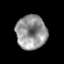
Tissue: prostate
Cell type: T cells
Senescence score: 0.3349
Nuclear area (px): 1018
Mean DAPI intensity: 148.432